Question: I have ubuntu environment. I want to have a screenshare option in my webapplication. I am using red5 for that. I can stream using red5, so thus no problem with installation.
I am using screenshare application from here.
<URL>
I have followed everything mentioned here
<URL>
I runned it and started screen sharing. But the problem is, its not creating any screen_share.flv file in my streams folder. And, when I access screenviewer.html via
'''
http://localhost:5080/screenshare/screenviewer.html
'''
its giving only blank screen.
What is the problem. Any suggestions?
I don't know, whether its true or not. But red5-screenshare application is working with ubuntu-32 bit systems but not with 64-bit.
Now I installed 32-bit os. And, I say, partially this application is running.
But again getting few problems here.
I can able to see my screen but its giving output like this

Its may be because, I am viewing it in my computer (server and viewer is same) so, its coming like this (?).
And I have another problem also, Its not getting accessed in other systems. In other systems, I am only getting a blank screen. No console errors too. Unable to find a way to forward. Can anyone help me here.
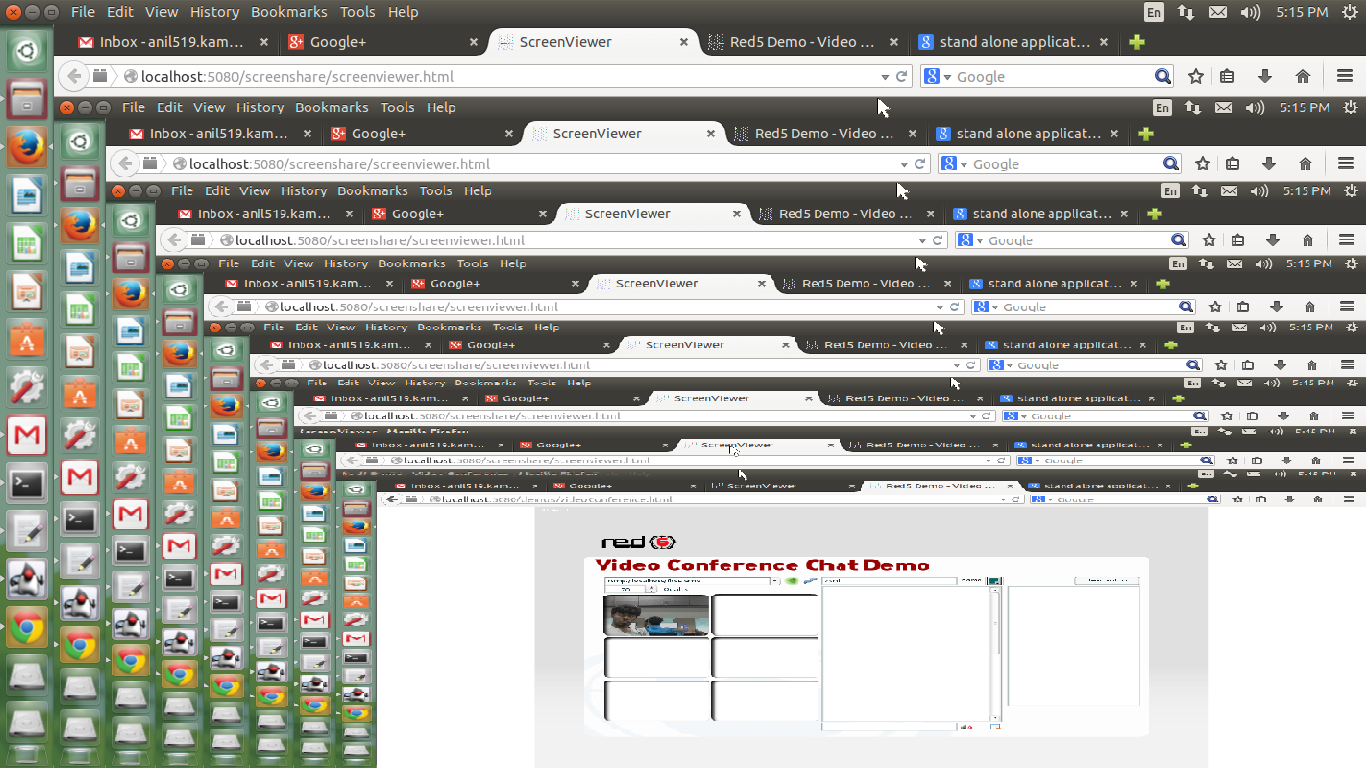
Answer: I solved it!
First problem, as I guessed its because I am viewing my own screen so mirror views are generating.
Second problem, Its because of static url declaration. Here is the modification. In screenviewer.html
'''
var tot_url = document.URL; //url: http://192.x.x.x:5080/screenshare/screenviewer.html
var http_removed_url = tot_url.split("//")[1]; //remove http:// from original url
var ip_port = http_removed_url.split(":")[0];//filter only ip and port : 192.x.x.x:5080
var stream = getPageParameter('stream', 'screen_share');
var url = getPageParameter('url', 'rtmp://'+ip_port+'/oflaDemo');
'''
And, it worked for me. A small bug is there, its not working in firefox. I think its different issue now.